Question: Is it possible to call some process(or exe) from the main program, send it some parameters, get some processing done and return back the result? If possible, which is the best way to do that?
I have a wpf application for managing mills. This application is used in different mills. The only difference is that the serial port communication for weighing used in the mills are different. Currently the weighing section is programmed into the application. But this makes difficult to maintain, as i have to have different versions of the project dependng on the weighbridge. So I want it like this : I have single version of the main project. The main project calls another process (or exe) and sends in some parameters. This exe does the weighing and sends back the weights.
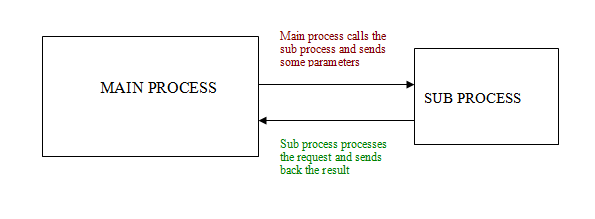
Answer: if all you have is another exe file then you can run it using (taken from <URL>
'''
ProcessStartInfo startInfo = new ProcessStartInfo();
startInfo.CreateNoWindow = false;
startInfo.UseShellExecute = false;
startInfo.FileName = "dcm2jpg.exe";
startInfo.WindowStyle = ProcessWindowStyle.Hidden;
startInfo.Arguments = "-f j -o "" + ex1 + "" -z 1.0 -s y " + ex2;
try
{
// Start the process with the info we specified.
// Call WaitForExit and then the using statement will close.
using (Process exeProcess = Process.Start(startInfo))
{
exeProcess.WaitForExit();
}
}
catch
{
// Log error.
}
'''